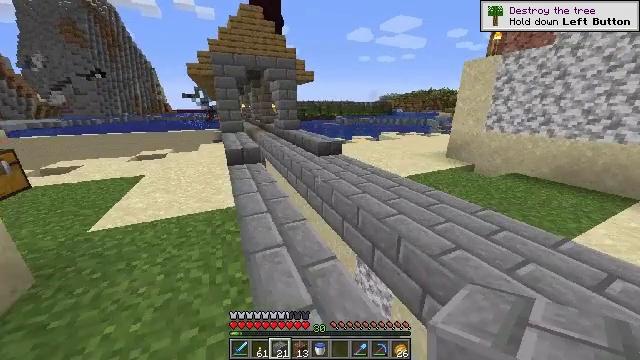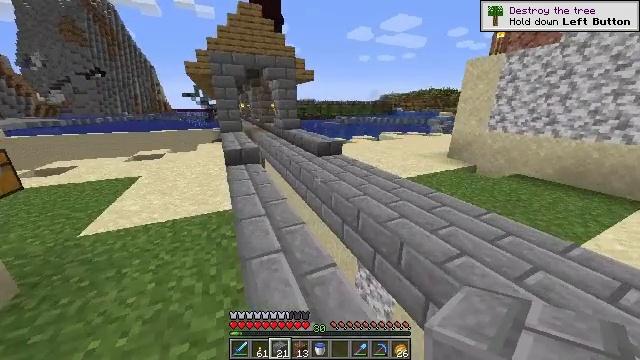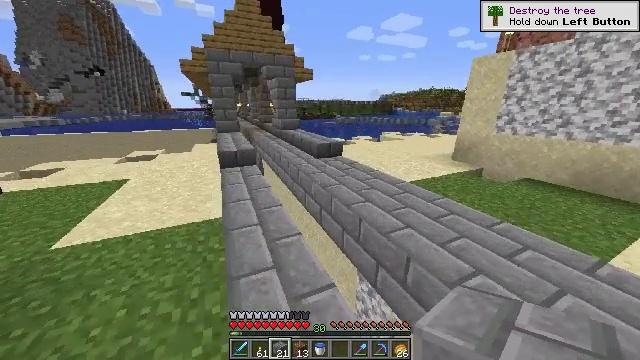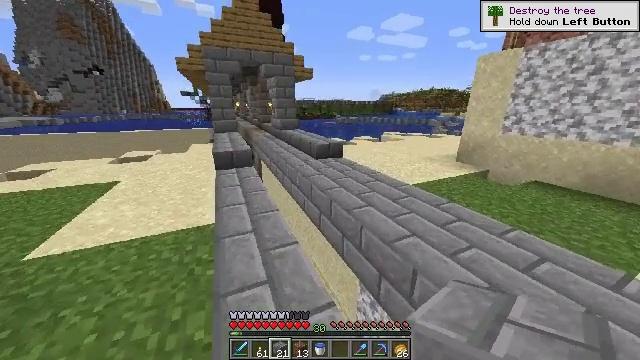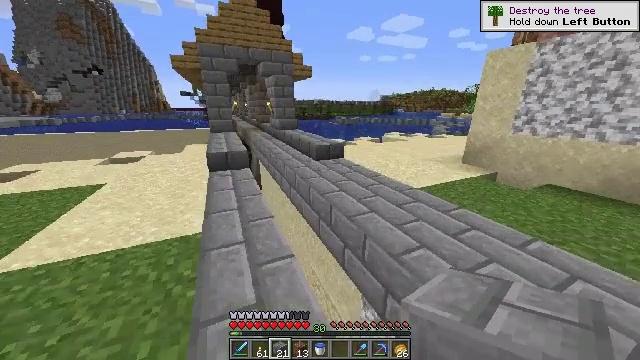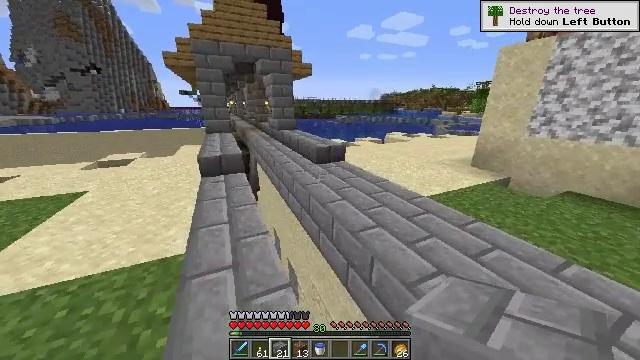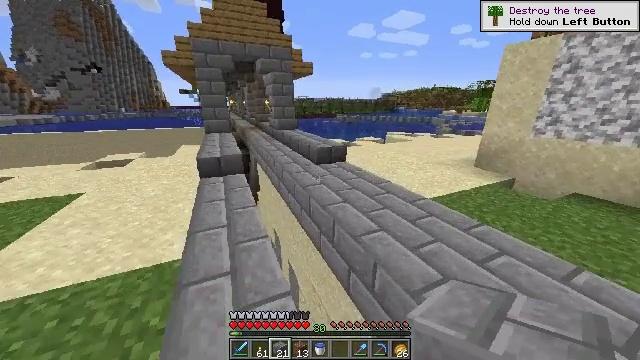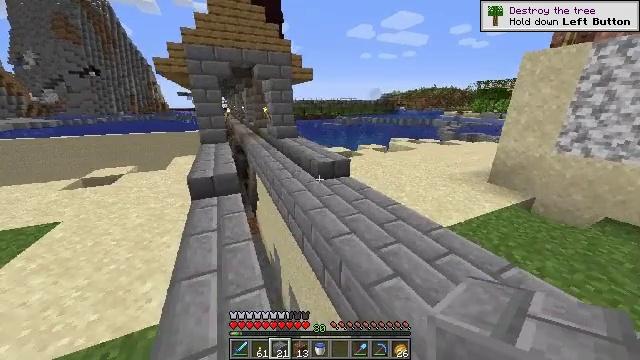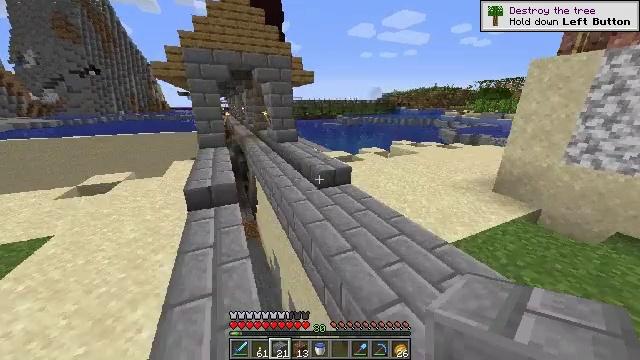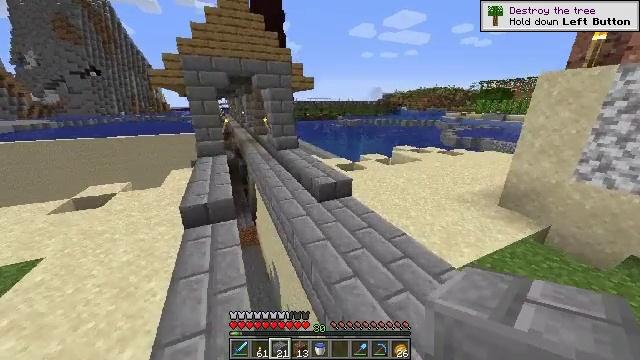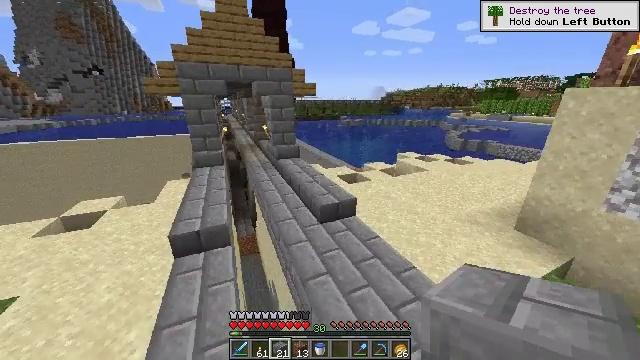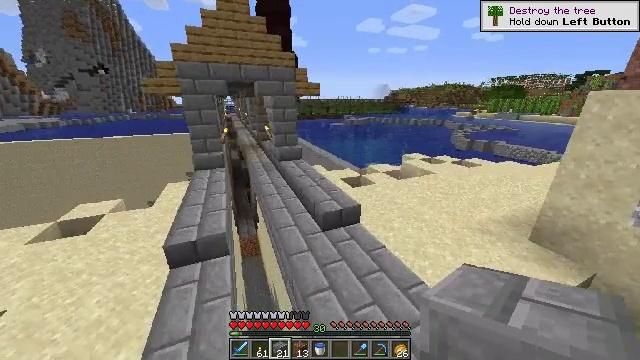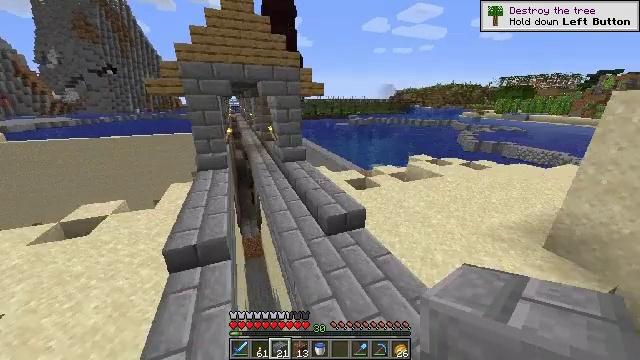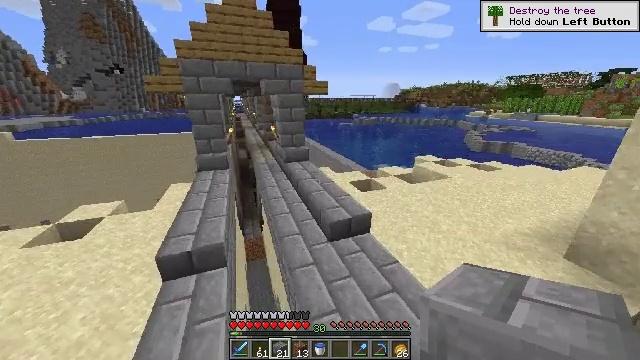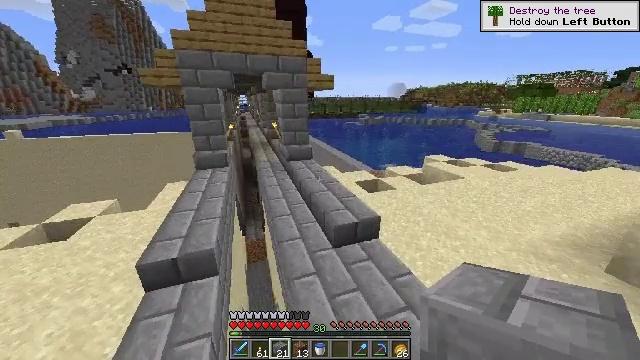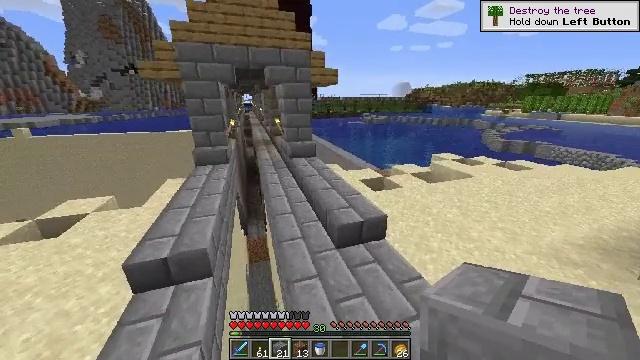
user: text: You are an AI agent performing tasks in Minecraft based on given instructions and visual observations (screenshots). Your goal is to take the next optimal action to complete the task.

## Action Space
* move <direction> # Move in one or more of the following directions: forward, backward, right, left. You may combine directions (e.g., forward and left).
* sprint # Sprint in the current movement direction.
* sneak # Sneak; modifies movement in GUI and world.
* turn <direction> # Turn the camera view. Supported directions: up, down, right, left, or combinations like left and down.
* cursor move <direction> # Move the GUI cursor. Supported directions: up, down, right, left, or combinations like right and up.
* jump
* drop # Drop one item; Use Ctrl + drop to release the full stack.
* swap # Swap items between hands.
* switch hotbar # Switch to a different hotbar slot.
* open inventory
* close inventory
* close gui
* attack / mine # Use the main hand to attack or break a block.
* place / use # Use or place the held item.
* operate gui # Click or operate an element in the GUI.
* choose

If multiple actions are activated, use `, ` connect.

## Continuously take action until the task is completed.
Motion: motion action
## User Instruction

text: Attack the brick slab to break it.
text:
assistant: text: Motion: move forward
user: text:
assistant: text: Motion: move forward
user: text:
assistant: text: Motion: move forward
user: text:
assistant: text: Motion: move forward
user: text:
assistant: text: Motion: move forward
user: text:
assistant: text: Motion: move forward
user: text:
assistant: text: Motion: move forward, jump
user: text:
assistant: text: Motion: move forward, jump
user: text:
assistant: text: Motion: move forward, jump
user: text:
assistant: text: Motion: move forward, jump
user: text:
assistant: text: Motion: move forward, jump
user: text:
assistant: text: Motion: move forward, turn left, jump
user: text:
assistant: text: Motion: move forward, turn left
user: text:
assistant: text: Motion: move forward, turn left
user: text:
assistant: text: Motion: move forward, turn left
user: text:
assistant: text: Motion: move forward, turn left
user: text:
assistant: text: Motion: move forward, turn left
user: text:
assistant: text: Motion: move forward, turn left
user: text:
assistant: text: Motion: move forward, turn left
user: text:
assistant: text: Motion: move forward, turn left and up
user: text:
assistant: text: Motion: move forward, turn left
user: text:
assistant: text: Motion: move forward, turn left
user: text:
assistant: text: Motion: move forward, turn left
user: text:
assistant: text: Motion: move forward, turn left
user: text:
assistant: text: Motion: move forward
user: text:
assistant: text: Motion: move forward
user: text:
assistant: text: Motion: move forward
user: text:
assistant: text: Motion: move forward
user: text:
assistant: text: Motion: move forward
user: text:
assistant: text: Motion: move forward